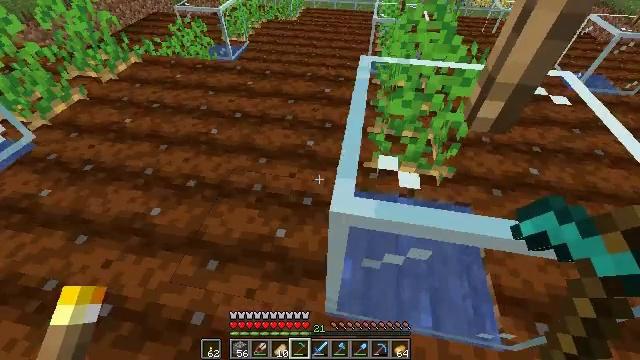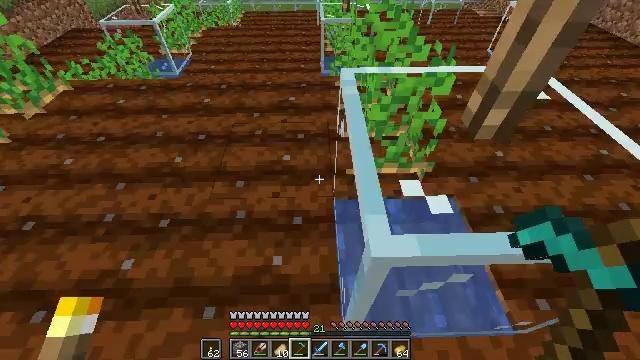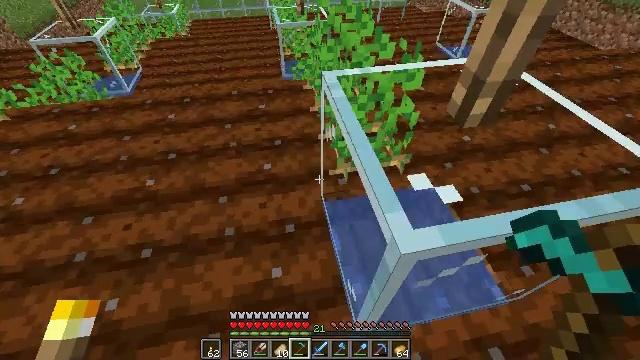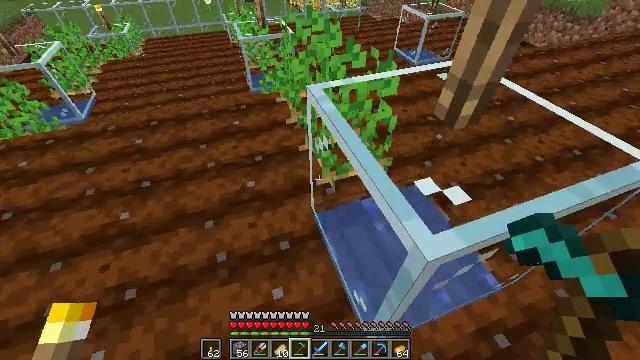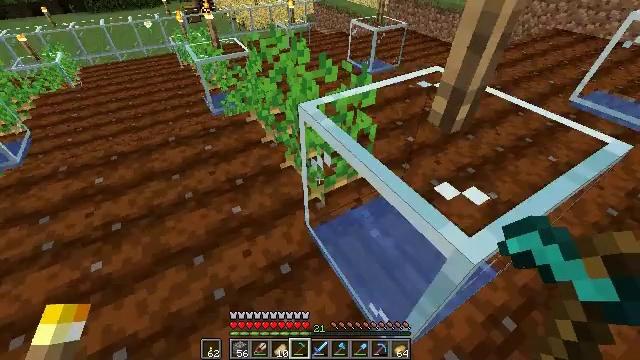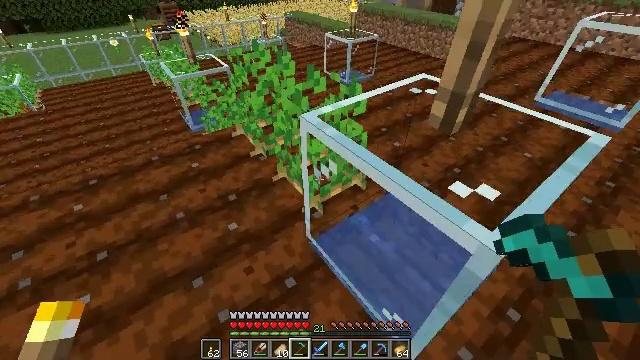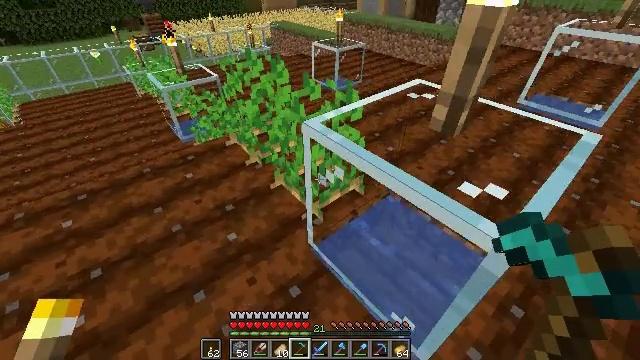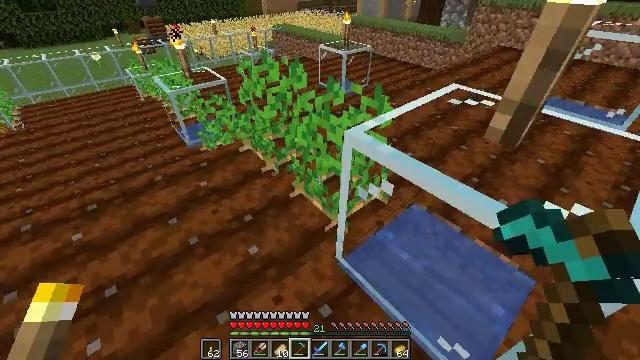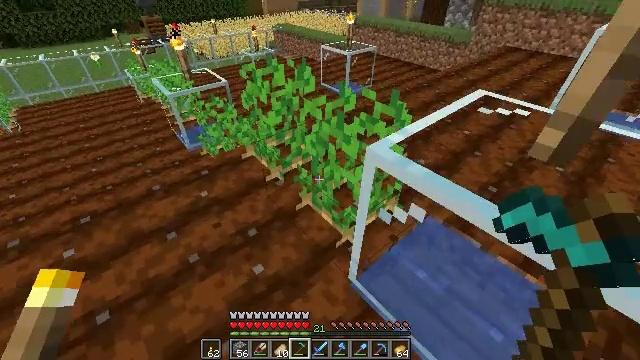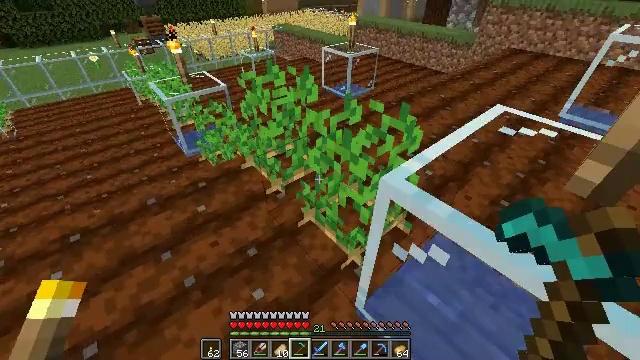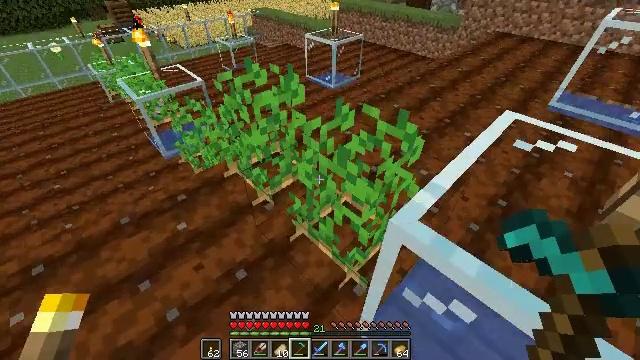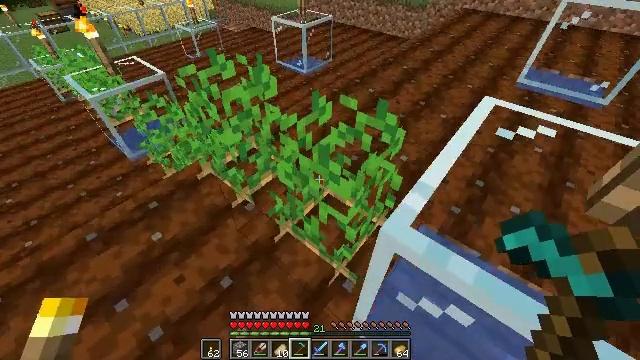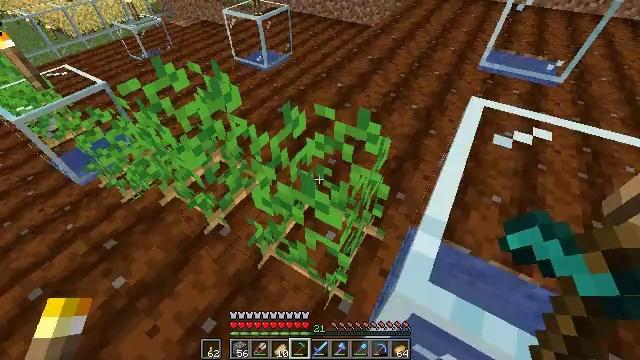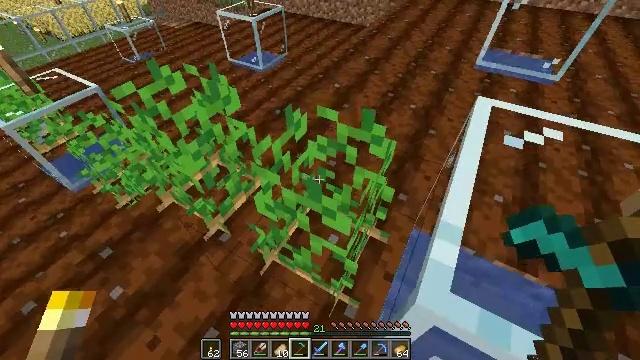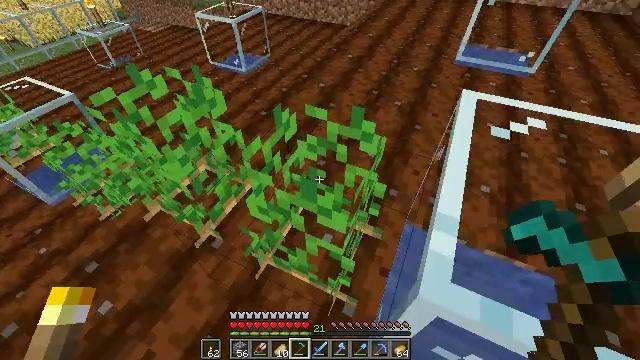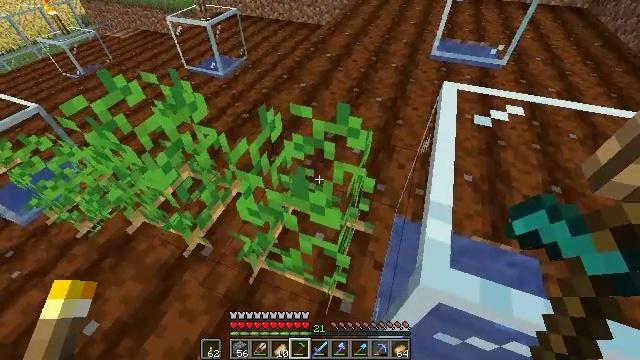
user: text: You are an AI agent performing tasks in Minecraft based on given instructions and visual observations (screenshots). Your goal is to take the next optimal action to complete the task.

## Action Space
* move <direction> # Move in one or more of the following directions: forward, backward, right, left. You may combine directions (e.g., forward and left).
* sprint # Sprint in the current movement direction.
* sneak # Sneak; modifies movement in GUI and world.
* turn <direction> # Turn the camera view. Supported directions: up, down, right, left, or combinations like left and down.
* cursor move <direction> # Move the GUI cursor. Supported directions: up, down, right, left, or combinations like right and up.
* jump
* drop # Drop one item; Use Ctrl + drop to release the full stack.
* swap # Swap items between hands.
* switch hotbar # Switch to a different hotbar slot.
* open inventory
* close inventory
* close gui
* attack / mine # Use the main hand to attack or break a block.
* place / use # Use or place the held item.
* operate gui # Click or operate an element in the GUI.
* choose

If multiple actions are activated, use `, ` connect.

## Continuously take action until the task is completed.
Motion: motion action
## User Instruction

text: Dig up potatoes from the soil.
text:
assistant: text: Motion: move forward and move left, turn right
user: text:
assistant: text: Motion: move forward and move left, turn right
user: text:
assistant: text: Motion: move forward and move left, turn right and up
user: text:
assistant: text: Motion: move left, turn right and up
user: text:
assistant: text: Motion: move left, turn right and up
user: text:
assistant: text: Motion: move forward and move left, turn right and up
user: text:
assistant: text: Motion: move forward
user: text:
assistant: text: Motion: move forward
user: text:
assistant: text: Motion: move forward
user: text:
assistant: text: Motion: move forward, turn right and down
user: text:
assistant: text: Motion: move forward, turn right and down
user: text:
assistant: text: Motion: turn right and down
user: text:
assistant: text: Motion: turn right
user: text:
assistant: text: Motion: turn right
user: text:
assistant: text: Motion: turn right
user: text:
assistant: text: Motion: no_op
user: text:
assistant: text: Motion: attack / mine
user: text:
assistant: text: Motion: turn left, attack / mine
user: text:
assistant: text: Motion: turn left and up, attack / mine
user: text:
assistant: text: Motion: turn left and up, attack / mine
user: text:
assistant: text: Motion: turn left and up, attack / mine
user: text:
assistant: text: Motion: move forward, turn left and up, attack / mine
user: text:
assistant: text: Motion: move forward, turn left, attack / mine
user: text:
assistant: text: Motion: move forward, attack / mine
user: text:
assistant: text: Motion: move forward, attack / mine
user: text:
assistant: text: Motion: move forward, attack / mine
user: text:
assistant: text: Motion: attack / mine
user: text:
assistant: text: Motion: turn left, attack / mine
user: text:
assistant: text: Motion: turn left and down
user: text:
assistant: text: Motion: turn left and down